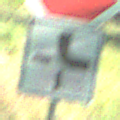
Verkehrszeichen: VerlaufVorfahrtsstrasse4
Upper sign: Stop
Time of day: MorningAfternoon
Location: Outdoor (Nature)
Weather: Clear
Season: NotSpecified
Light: Natural